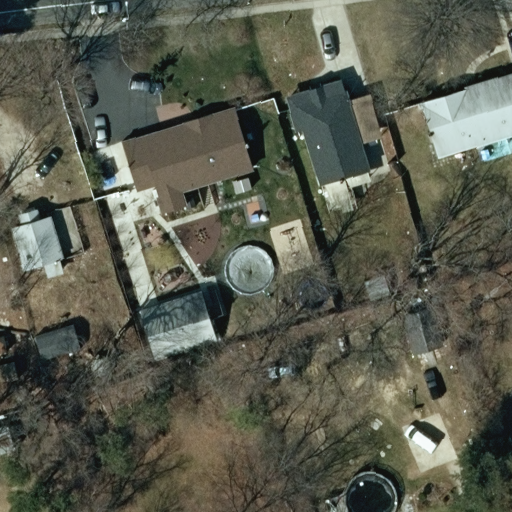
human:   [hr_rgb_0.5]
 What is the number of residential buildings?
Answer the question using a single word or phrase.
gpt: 4

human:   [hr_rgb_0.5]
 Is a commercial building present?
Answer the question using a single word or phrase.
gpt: no

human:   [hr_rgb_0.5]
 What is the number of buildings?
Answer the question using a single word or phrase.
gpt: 6

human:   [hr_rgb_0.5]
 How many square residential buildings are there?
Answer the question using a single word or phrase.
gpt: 0

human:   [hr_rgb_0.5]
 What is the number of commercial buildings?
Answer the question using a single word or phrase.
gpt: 0

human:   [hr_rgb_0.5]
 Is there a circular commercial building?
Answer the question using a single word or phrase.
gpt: no

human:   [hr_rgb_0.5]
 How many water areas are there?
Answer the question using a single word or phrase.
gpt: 0

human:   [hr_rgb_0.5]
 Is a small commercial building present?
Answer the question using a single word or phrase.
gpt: no

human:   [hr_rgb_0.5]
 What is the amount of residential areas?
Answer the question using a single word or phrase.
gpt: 1

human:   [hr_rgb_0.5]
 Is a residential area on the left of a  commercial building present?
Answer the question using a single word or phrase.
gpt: no

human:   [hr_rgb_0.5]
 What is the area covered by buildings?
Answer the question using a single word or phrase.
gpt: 1034m2

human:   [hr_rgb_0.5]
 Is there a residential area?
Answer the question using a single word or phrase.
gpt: yes

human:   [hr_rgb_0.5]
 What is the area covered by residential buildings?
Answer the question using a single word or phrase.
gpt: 896m2

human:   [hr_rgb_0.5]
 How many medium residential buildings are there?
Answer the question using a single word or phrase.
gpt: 4

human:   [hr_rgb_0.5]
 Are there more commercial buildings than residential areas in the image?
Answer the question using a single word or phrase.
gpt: no

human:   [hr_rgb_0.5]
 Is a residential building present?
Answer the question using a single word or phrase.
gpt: yes

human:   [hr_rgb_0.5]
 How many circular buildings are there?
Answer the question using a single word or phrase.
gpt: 0

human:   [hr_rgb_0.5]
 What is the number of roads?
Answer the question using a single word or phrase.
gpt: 0

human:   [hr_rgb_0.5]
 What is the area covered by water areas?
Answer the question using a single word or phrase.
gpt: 0m2

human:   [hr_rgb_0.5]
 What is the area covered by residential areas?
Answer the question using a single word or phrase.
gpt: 10621m2

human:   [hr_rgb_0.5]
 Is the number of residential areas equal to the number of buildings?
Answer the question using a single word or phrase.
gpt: no

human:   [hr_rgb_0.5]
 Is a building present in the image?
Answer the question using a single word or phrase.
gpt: yes

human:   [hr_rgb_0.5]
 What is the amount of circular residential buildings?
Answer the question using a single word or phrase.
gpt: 0

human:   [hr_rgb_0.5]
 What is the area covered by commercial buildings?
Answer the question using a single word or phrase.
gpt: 0m2

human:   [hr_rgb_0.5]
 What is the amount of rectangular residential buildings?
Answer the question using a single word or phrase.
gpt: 2

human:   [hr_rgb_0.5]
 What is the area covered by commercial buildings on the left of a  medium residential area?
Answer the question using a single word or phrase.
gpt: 0m2

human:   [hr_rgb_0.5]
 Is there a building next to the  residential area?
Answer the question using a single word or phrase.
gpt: yes

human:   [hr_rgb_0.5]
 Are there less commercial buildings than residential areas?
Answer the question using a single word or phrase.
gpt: yes

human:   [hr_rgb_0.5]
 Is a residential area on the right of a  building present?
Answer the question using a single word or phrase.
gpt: yes

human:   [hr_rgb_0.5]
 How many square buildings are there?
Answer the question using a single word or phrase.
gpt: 0

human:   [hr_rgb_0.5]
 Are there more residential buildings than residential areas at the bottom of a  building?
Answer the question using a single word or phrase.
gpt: yes

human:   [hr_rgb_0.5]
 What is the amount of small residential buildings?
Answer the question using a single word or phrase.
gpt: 0

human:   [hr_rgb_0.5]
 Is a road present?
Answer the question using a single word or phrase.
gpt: no

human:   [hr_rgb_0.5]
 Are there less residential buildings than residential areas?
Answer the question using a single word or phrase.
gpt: no

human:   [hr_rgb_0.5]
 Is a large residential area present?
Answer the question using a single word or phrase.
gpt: yes

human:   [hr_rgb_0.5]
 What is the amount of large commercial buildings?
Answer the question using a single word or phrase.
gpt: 0

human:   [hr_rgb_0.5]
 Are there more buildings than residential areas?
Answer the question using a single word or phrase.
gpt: yes

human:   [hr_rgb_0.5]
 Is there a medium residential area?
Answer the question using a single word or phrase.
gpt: no

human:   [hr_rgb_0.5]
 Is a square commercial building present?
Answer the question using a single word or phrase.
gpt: no

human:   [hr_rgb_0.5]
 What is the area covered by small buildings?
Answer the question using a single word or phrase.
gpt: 138m2

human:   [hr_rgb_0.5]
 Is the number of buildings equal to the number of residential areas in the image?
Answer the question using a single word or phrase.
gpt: no

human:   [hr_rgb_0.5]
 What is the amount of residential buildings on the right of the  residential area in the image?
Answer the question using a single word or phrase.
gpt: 0

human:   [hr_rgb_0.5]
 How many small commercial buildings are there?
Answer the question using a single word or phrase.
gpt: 0

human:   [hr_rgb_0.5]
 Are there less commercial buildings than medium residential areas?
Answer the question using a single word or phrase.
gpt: no

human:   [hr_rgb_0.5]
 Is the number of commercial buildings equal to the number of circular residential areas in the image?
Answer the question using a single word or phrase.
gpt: yes

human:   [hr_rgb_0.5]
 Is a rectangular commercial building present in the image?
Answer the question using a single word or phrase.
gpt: no

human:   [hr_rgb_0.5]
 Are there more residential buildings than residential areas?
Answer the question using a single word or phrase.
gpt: yes

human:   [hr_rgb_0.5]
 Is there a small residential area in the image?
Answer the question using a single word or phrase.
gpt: no

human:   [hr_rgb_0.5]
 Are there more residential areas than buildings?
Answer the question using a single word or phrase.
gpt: no

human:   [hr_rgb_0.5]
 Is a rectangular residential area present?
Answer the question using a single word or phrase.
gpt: yes

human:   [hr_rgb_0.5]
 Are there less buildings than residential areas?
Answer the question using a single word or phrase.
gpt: no

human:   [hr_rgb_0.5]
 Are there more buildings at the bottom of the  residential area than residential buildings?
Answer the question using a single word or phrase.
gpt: no

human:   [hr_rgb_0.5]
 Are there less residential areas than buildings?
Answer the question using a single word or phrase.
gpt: yes

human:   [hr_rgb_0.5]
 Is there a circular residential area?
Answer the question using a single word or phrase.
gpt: no

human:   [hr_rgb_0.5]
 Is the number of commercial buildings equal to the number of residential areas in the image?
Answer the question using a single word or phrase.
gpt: no

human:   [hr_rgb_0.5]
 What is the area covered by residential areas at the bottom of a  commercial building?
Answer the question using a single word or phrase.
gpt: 0m2

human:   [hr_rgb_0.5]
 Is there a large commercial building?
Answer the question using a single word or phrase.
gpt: no

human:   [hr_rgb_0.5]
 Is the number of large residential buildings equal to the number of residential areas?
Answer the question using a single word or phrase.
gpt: no

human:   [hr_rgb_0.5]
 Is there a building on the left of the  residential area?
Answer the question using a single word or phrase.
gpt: yes

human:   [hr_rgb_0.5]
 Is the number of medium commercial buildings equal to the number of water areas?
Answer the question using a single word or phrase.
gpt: yes

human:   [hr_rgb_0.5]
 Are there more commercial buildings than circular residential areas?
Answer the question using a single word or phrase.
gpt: no

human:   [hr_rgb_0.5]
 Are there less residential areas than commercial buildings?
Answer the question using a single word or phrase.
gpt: no

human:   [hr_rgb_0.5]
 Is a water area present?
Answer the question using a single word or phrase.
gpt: no

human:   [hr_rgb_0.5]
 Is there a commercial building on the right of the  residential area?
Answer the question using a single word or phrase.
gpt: no